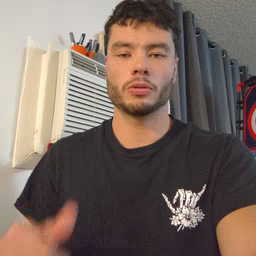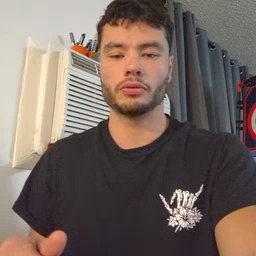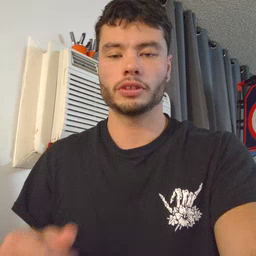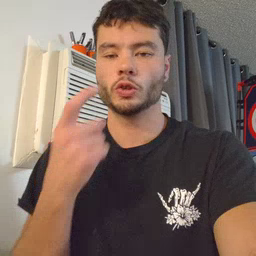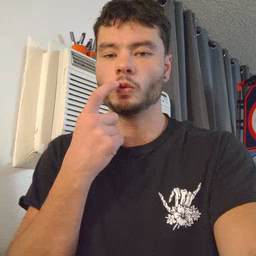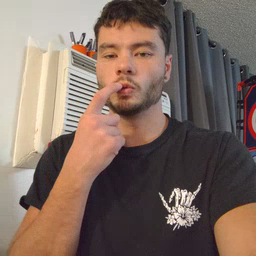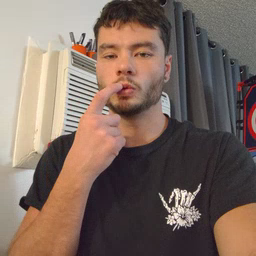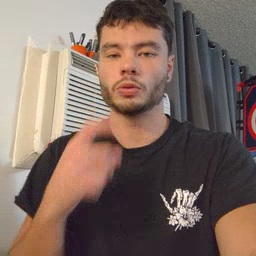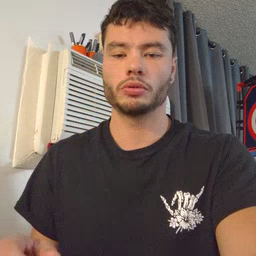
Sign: tooth